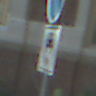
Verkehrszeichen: MehrfachbesetzePersonenkraftwagenFrei
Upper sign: Busssonderstreifen
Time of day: Midday
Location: Outdoor (Suburban)
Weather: Clear
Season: NotSpecified
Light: Natural